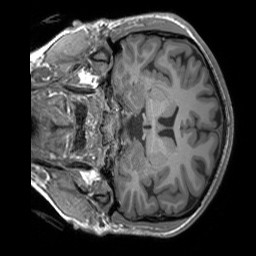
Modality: T1w
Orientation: coronal
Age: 24
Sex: female
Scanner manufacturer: siemens
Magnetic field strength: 3 T
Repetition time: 1.9 s
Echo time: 0.00252 s